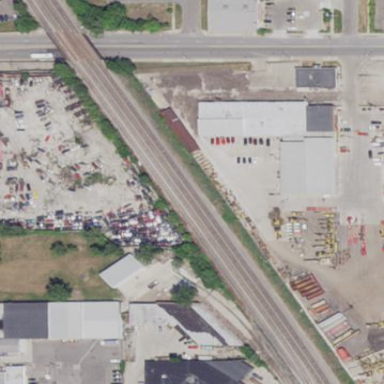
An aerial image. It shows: Industrial area.